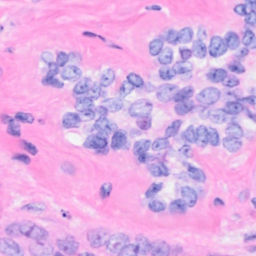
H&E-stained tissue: Breast